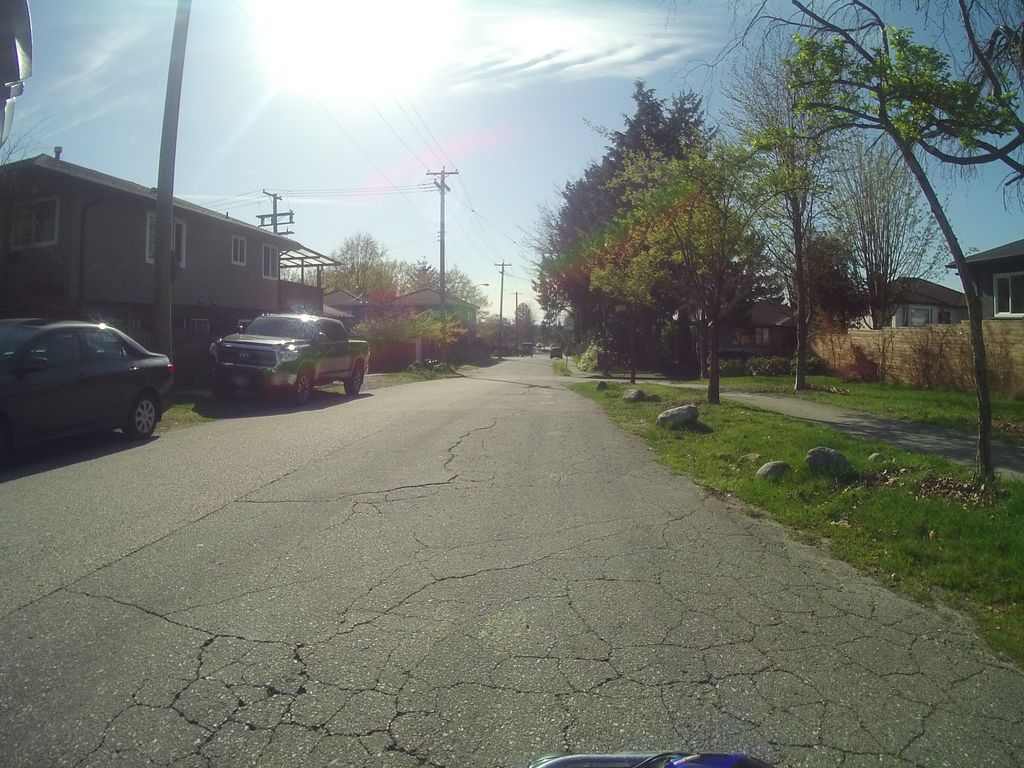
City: vancouver